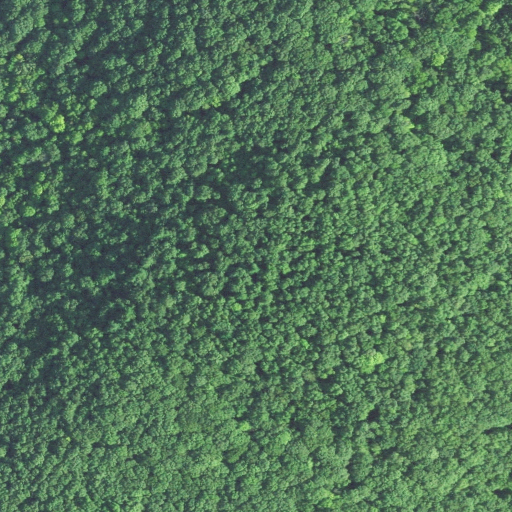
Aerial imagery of mountain in Connecticut named Kent Mountain containing deciduous forest and mixed forest